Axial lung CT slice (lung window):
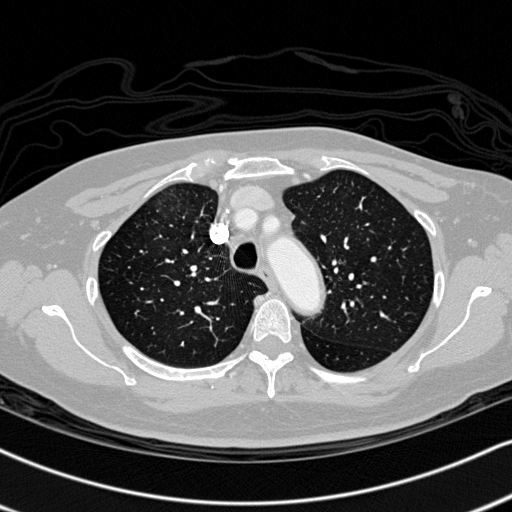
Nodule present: no